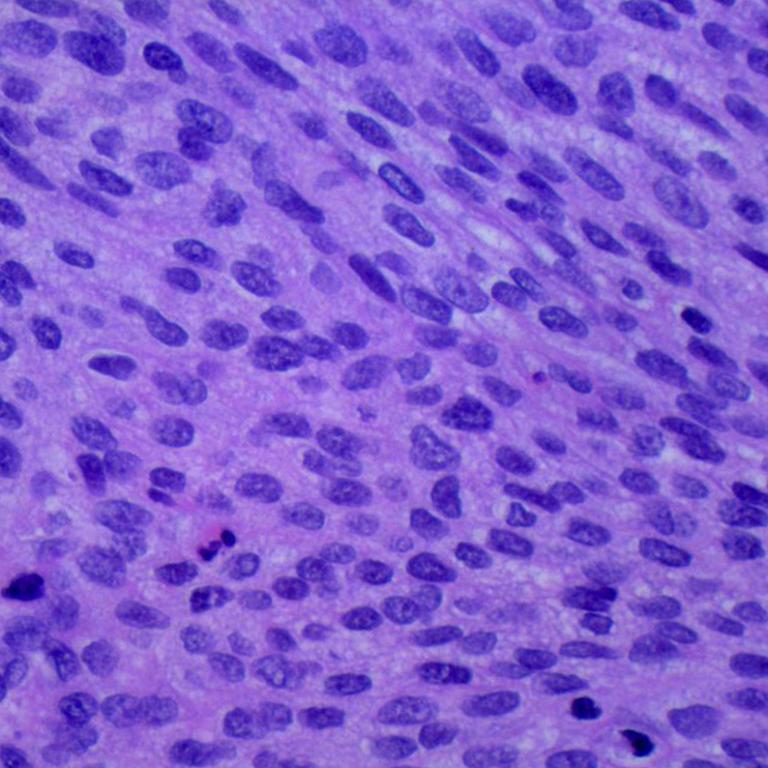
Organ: lung
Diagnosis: squamous carcinomas